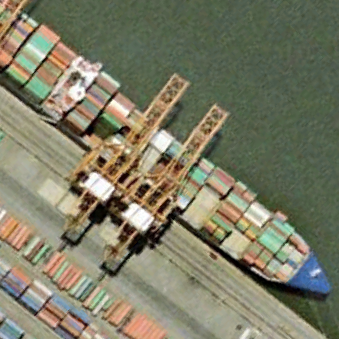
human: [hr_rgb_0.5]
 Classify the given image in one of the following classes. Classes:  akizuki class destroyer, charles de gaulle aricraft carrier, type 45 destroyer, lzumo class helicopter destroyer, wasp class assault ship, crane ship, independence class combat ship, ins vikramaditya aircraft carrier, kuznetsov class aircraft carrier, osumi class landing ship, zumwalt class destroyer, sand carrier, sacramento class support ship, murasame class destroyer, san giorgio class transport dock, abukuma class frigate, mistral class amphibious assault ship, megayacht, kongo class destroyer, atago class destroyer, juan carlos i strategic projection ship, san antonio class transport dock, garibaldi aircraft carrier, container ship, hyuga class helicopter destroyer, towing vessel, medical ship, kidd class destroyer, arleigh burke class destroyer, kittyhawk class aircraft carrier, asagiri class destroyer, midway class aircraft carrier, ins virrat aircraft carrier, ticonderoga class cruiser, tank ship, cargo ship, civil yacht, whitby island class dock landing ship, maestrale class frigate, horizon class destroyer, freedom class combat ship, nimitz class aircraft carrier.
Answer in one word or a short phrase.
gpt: Container ship